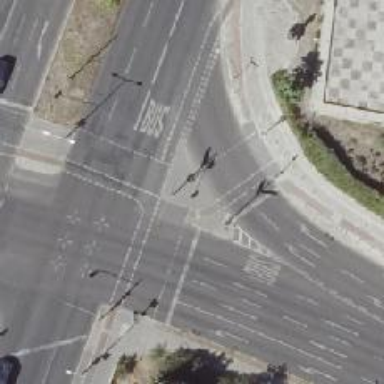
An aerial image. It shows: Footway with traffic signals at crossing.